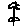
Label: flower